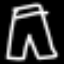
Label: pants